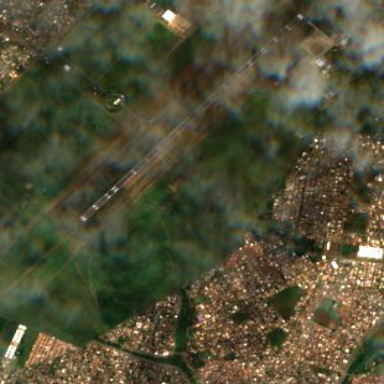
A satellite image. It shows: Runway in airport area.